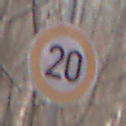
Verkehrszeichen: Geschwindigkeit20
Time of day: Midday
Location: Outdoor (Nature)
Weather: Overcast
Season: Autumn
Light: Natural